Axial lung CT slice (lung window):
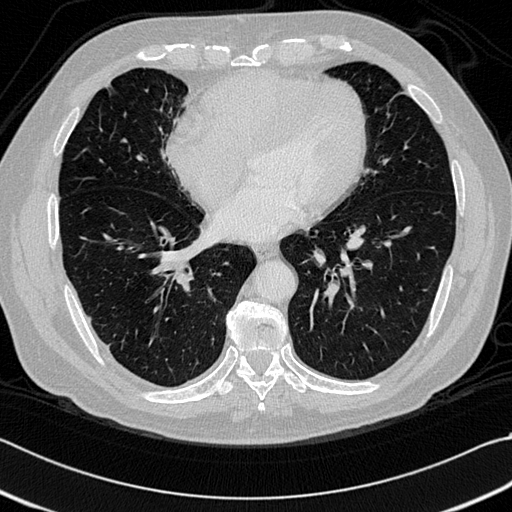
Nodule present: no